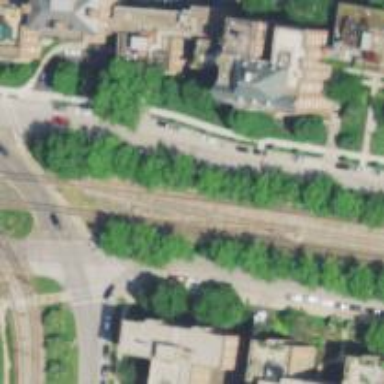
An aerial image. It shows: Light rail siding with electrified contact line.